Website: walmart
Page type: gifting
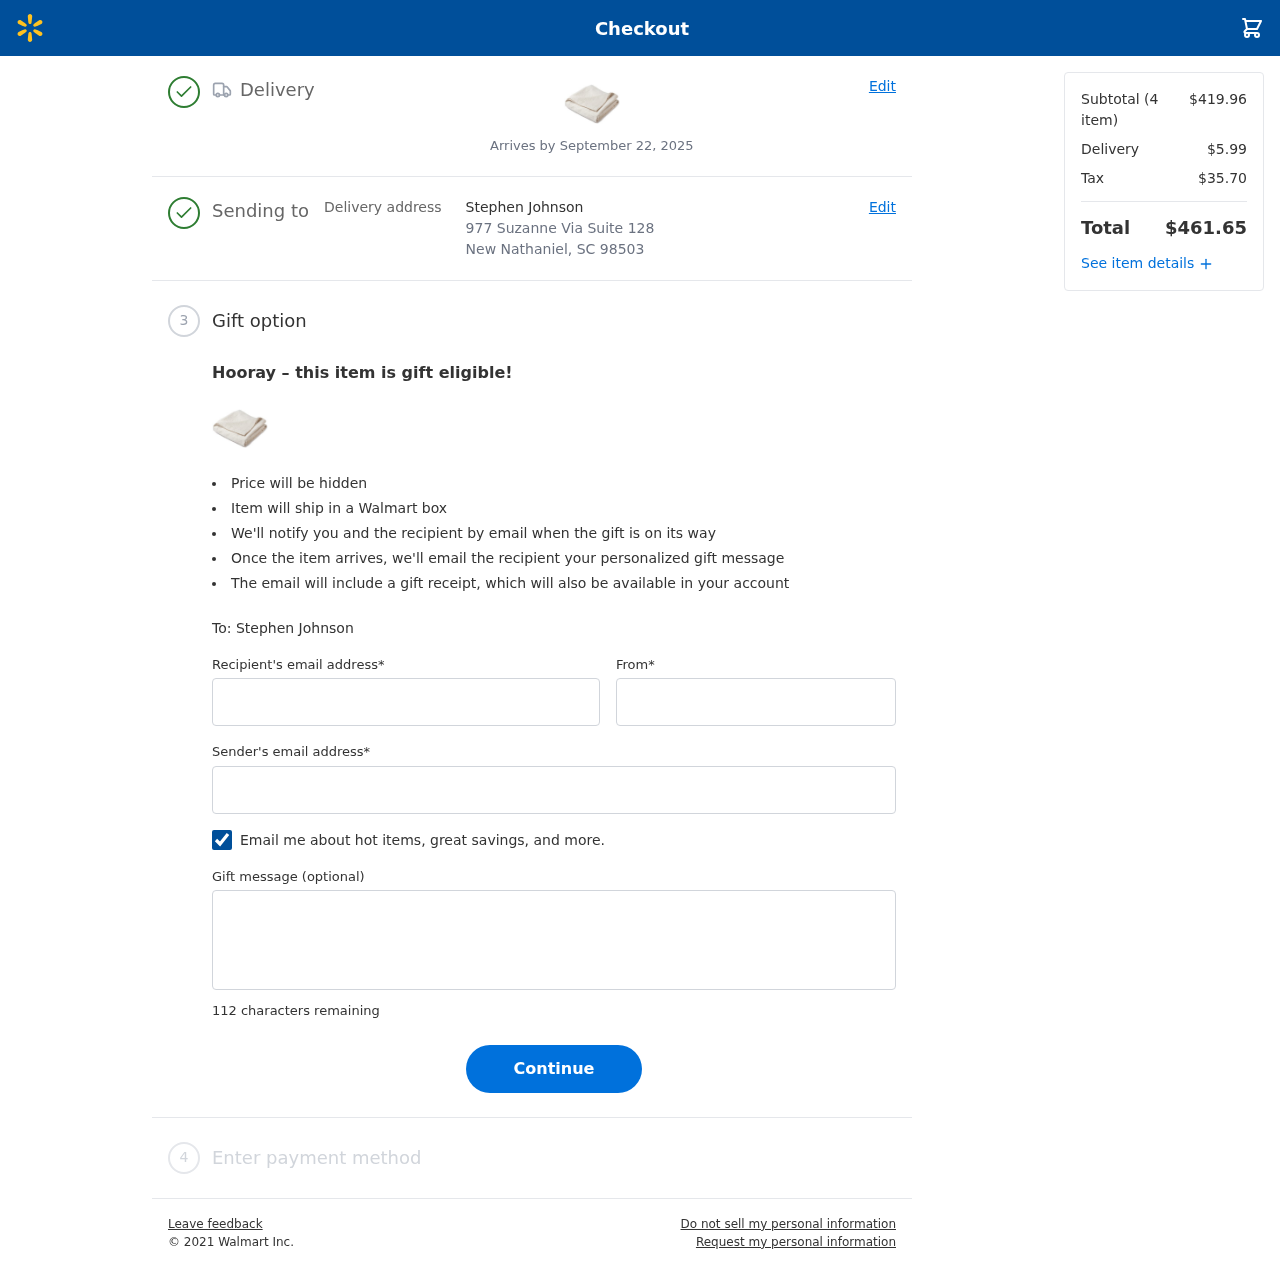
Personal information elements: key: PII_CITY_STATE_ZIP
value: New Nathaniel, SC 98503
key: PII_EMAIL
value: emilyflores@yahoo.com
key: PII_FIRSTNAME
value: Emily
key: PII_GIFT_EMAIL
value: sjohnson@yahoo.com
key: PII_GIFT_FULLNAME
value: Stephen Johnson
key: PII_GIFT_MESSAGE
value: Hey Stephen! I thought this cozy coverlet would be perfect for those chilly nights when we just want to snuggle up with a good movie. Can’t wait to see it brighten up your space!
- Emily
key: PII_STREET
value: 977 Suzanne Via Suite 128
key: PII_GIFT_FIRSTNAME
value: Stephen
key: PII_GIFT_LASTNAME
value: Johnson
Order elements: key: ORDER_DELIVERY_DATE
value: Arrives by September 22, 2025
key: ORDER_NUM_ITEMS
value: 4
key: ORDER_SUBTOTAL
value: $419.96
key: ORDER_SHIPPING_COST
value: $5.99
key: ORDER_TAX
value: $35.70
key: ORDER_TOTAL
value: $461.65